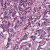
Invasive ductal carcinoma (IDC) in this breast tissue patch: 1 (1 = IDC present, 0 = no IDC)